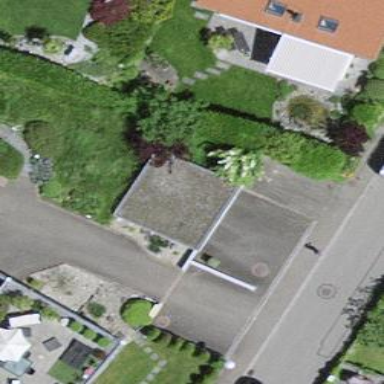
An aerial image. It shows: Garage building.